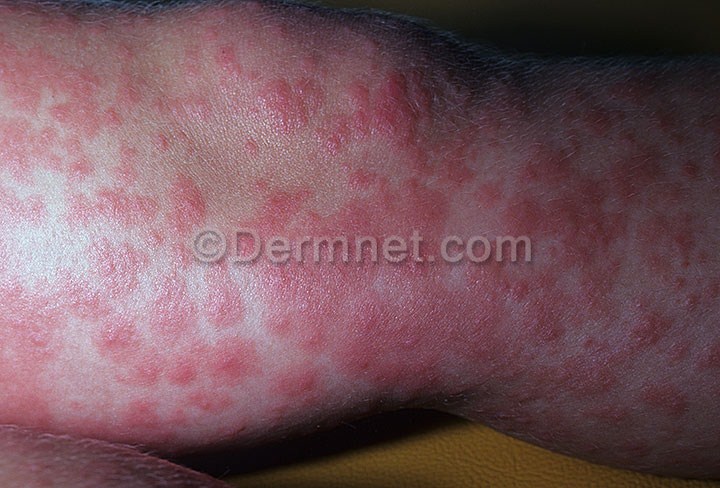
Disease: Vasculitis Photos